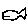
Label: fish